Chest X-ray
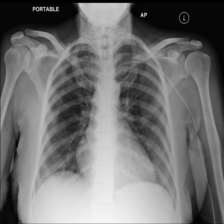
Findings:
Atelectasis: negative
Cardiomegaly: negative
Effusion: negative
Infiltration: negative
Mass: negative
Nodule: negative
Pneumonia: negative
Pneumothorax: negative
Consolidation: negative
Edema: negative
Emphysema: negative
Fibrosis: negative
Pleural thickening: negative
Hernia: negative